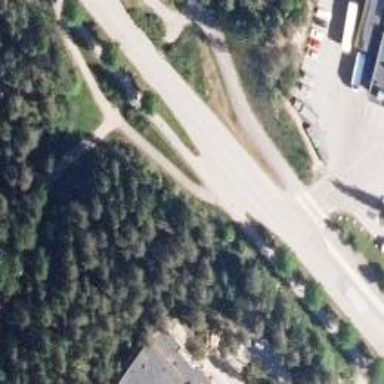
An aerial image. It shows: Cycleway.